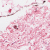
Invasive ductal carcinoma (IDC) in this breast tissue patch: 0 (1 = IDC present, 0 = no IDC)